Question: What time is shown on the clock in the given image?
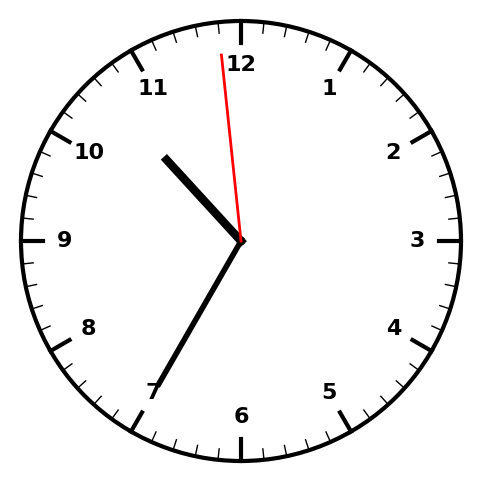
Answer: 10:34:59